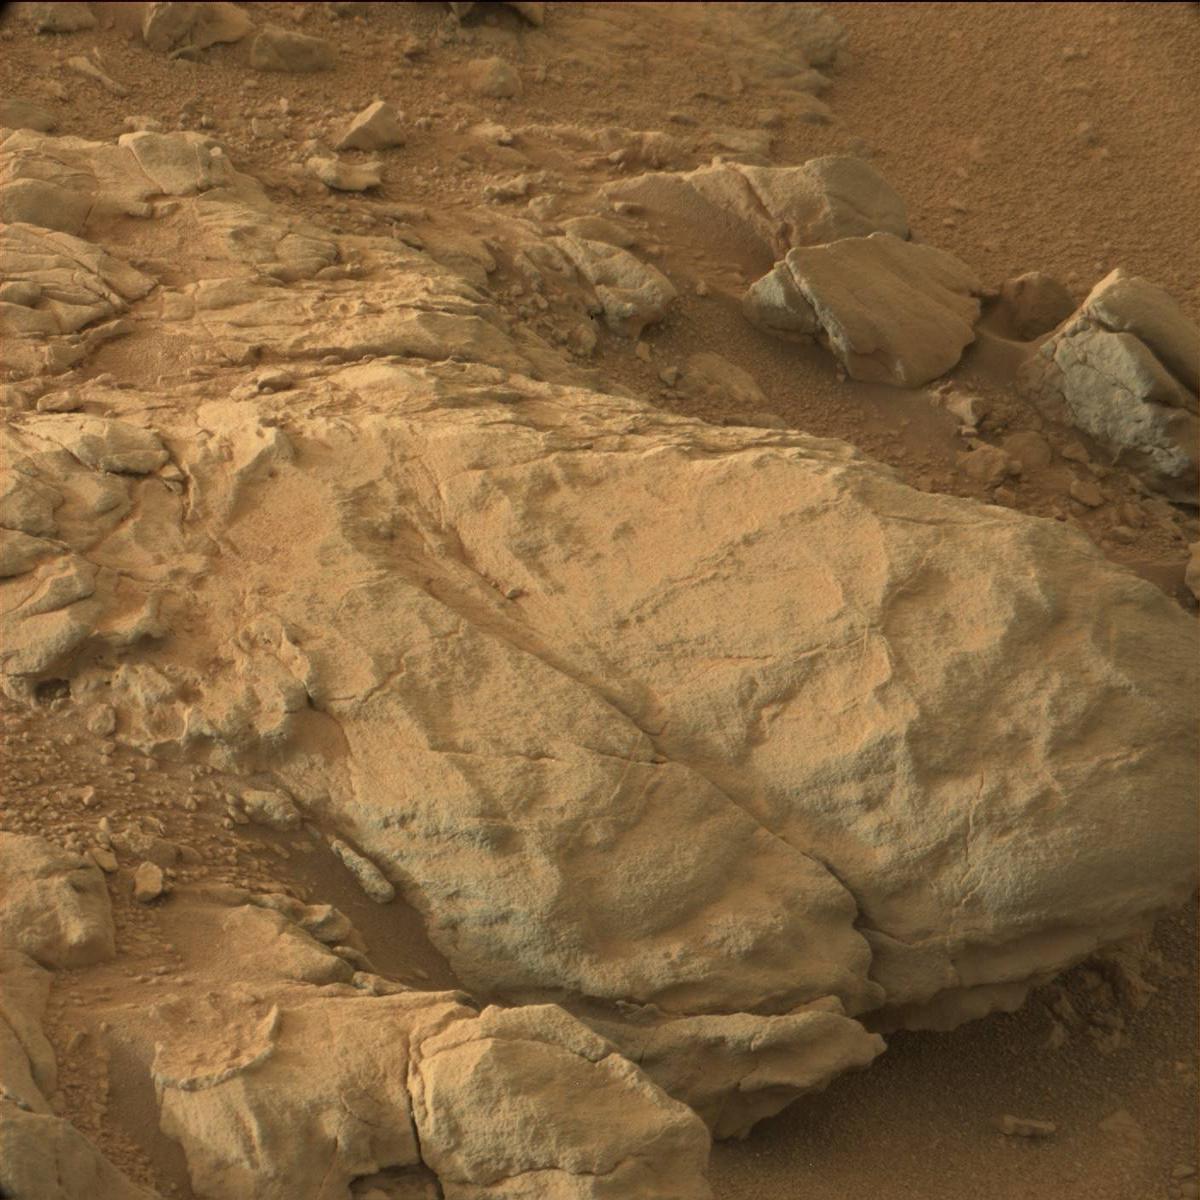
Terrain classes present: Bedrock, Rock, Sand / Soil